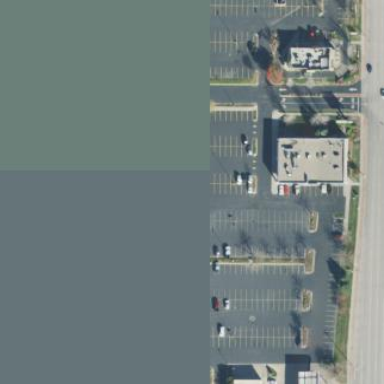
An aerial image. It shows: Parking area with surface.